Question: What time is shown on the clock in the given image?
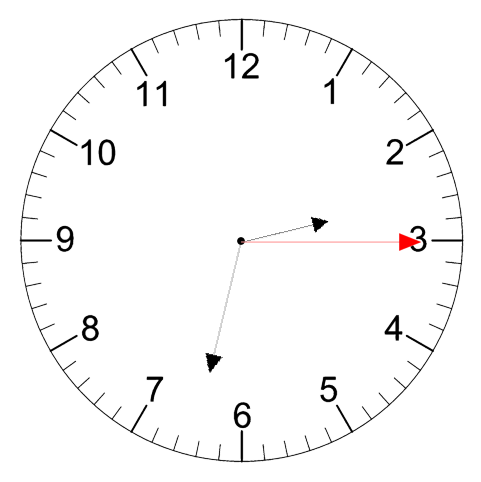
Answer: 02:32:15